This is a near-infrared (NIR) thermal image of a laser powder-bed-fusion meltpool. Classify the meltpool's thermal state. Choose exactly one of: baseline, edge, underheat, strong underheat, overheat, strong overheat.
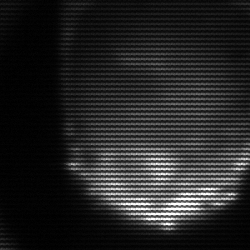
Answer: edge